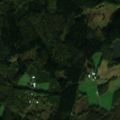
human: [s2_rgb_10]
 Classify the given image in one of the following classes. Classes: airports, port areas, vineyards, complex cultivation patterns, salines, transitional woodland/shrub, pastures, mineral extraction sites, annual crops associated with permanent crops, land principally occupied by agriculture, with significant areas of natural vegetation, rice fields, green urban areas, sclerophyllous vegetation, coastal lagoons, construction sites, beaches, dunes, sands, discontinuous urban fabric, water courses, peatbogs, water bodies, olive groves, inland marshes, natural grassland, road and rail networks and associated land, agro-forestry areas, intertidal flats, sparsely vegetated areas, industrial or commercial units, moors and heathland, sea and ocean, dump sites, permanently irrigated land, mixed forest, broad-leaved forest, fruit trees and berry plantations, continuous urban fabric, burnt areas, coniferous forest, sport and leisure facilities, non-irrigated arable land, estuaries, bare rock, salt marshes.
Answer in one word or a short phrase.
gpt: land principally occupied by agriculture, with significant areas of natural vegetation, broad-leaved forest, coniferous forest, mixed forest